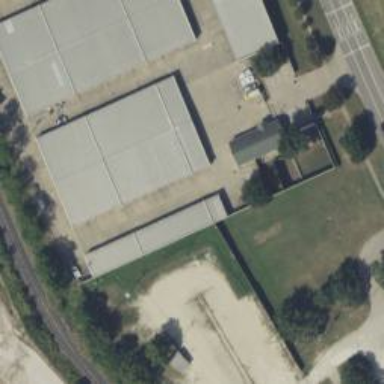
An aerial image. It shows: Warehouse.